The plot is a time-scale (wavelet) decomposition of a bearing vibration signal. Determine the bearing's health state. Answer with exactly one of: normal, inner_race, outer_race, ball.
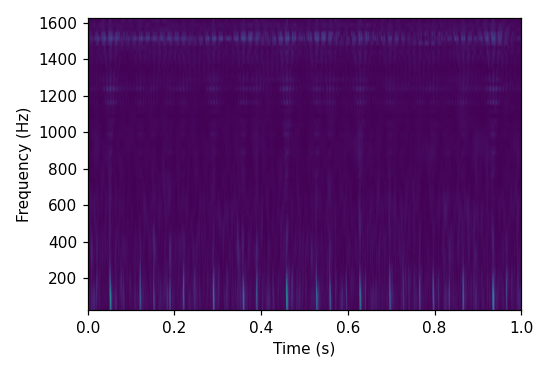
Answer: inner_race